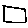
Label: square